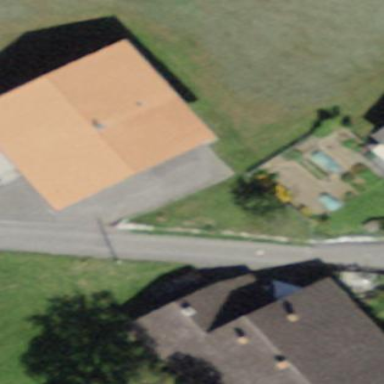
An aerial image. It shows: Residential building.